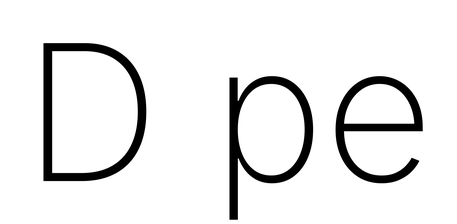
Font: Inter_ExtraLight